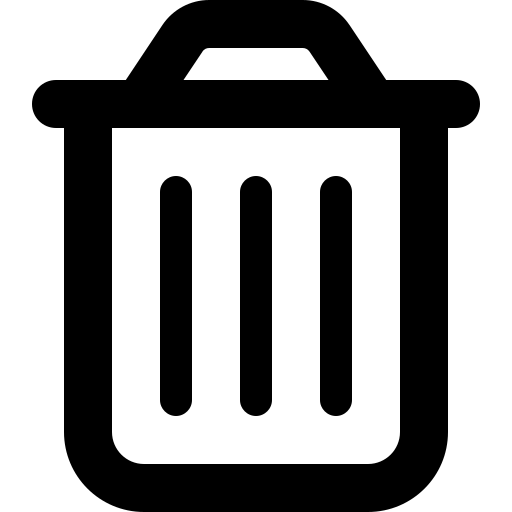
Tags: icon, FontAwesome, fa-icon, outline, trash, can